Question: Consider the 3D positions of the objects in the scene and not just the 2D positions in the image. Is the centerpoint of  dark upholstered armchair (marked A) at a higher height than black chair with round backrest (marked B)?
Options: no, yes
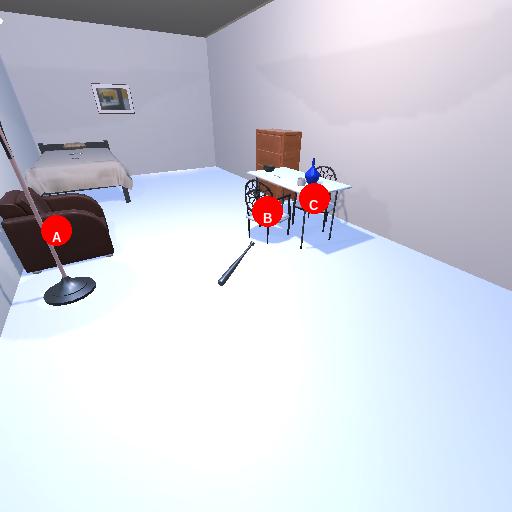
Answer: no